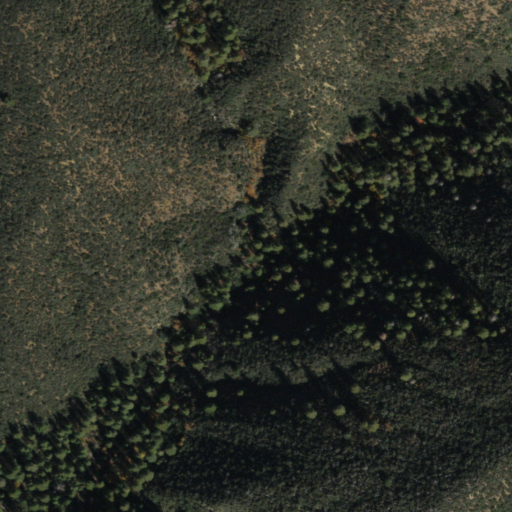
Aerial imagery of valley in Arizona named Dosoris Canyon containing evergreen forest and shrub